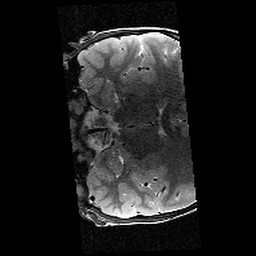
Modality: T2w
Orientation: coronal
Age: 10
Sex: male
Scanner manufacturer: siemens
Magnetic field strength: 3 T
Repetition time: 9.23 s
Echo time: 0.067 s